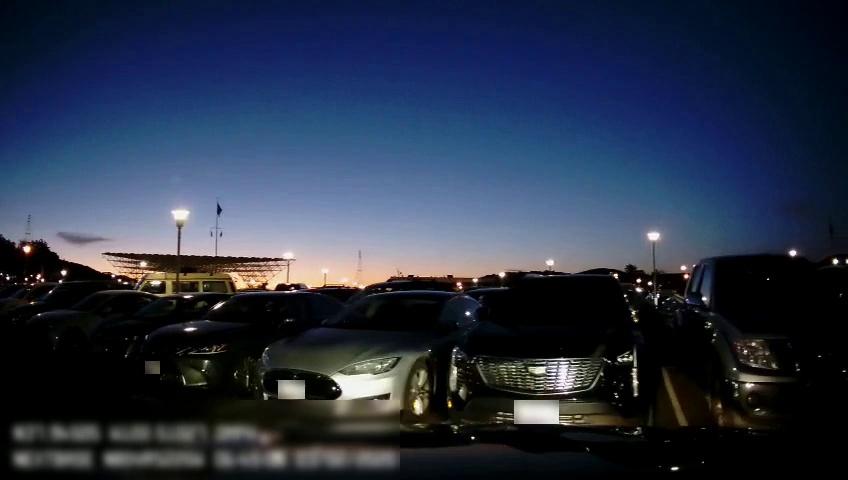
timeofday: Night
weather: Other
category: Drivable Space
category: Vehicles | SUV
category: Vehicles | Truck
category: Vehicles | SUV
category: Vehicles | Car
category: Vehicles | Car
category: Vehicles | Car
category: Vehicles | Car
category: Vehicles | SUV
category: Vehicles | SUV
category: Vehicles | Other LV
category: Vehicles | SUV